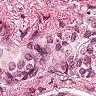
Metastatic tissue present: yes